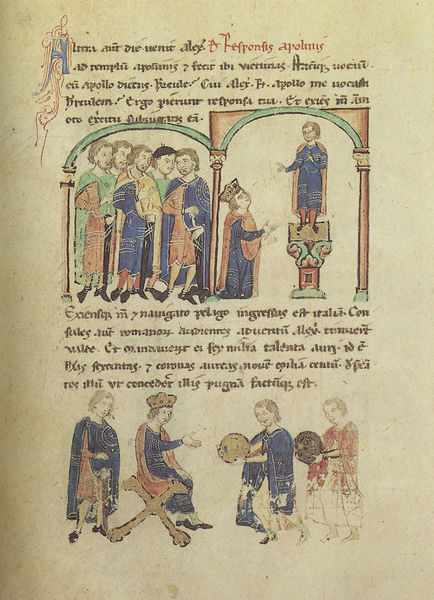
Titel: Alexanderroman
Institution: Leipzig, Stadtbibliothek
Schlagwörter: blau, umhang, grün, menschen, bunt, männer, schwarz, stuhl, säule, säulen, zeichnung, rot, alt, architektur, bild, personen, krone, schrift, bilder, bogen, farben, könig, thron, brot, warten, buch, torbogen, seite, illustration, text, schlange, tron, beten, buchseite, pergament, krönung, segen, höfisch, anbeten, szenen, beschreibung, zeichnungen, latein, geschenke, apostel, buchmalerei, gaben, latien, e, könig thron